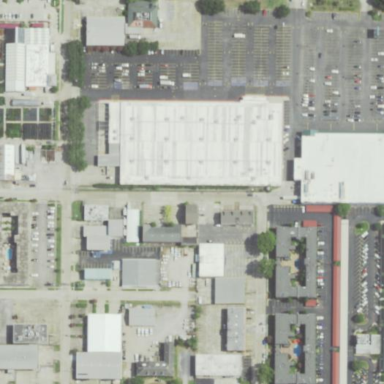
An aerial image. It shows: Commercial area.